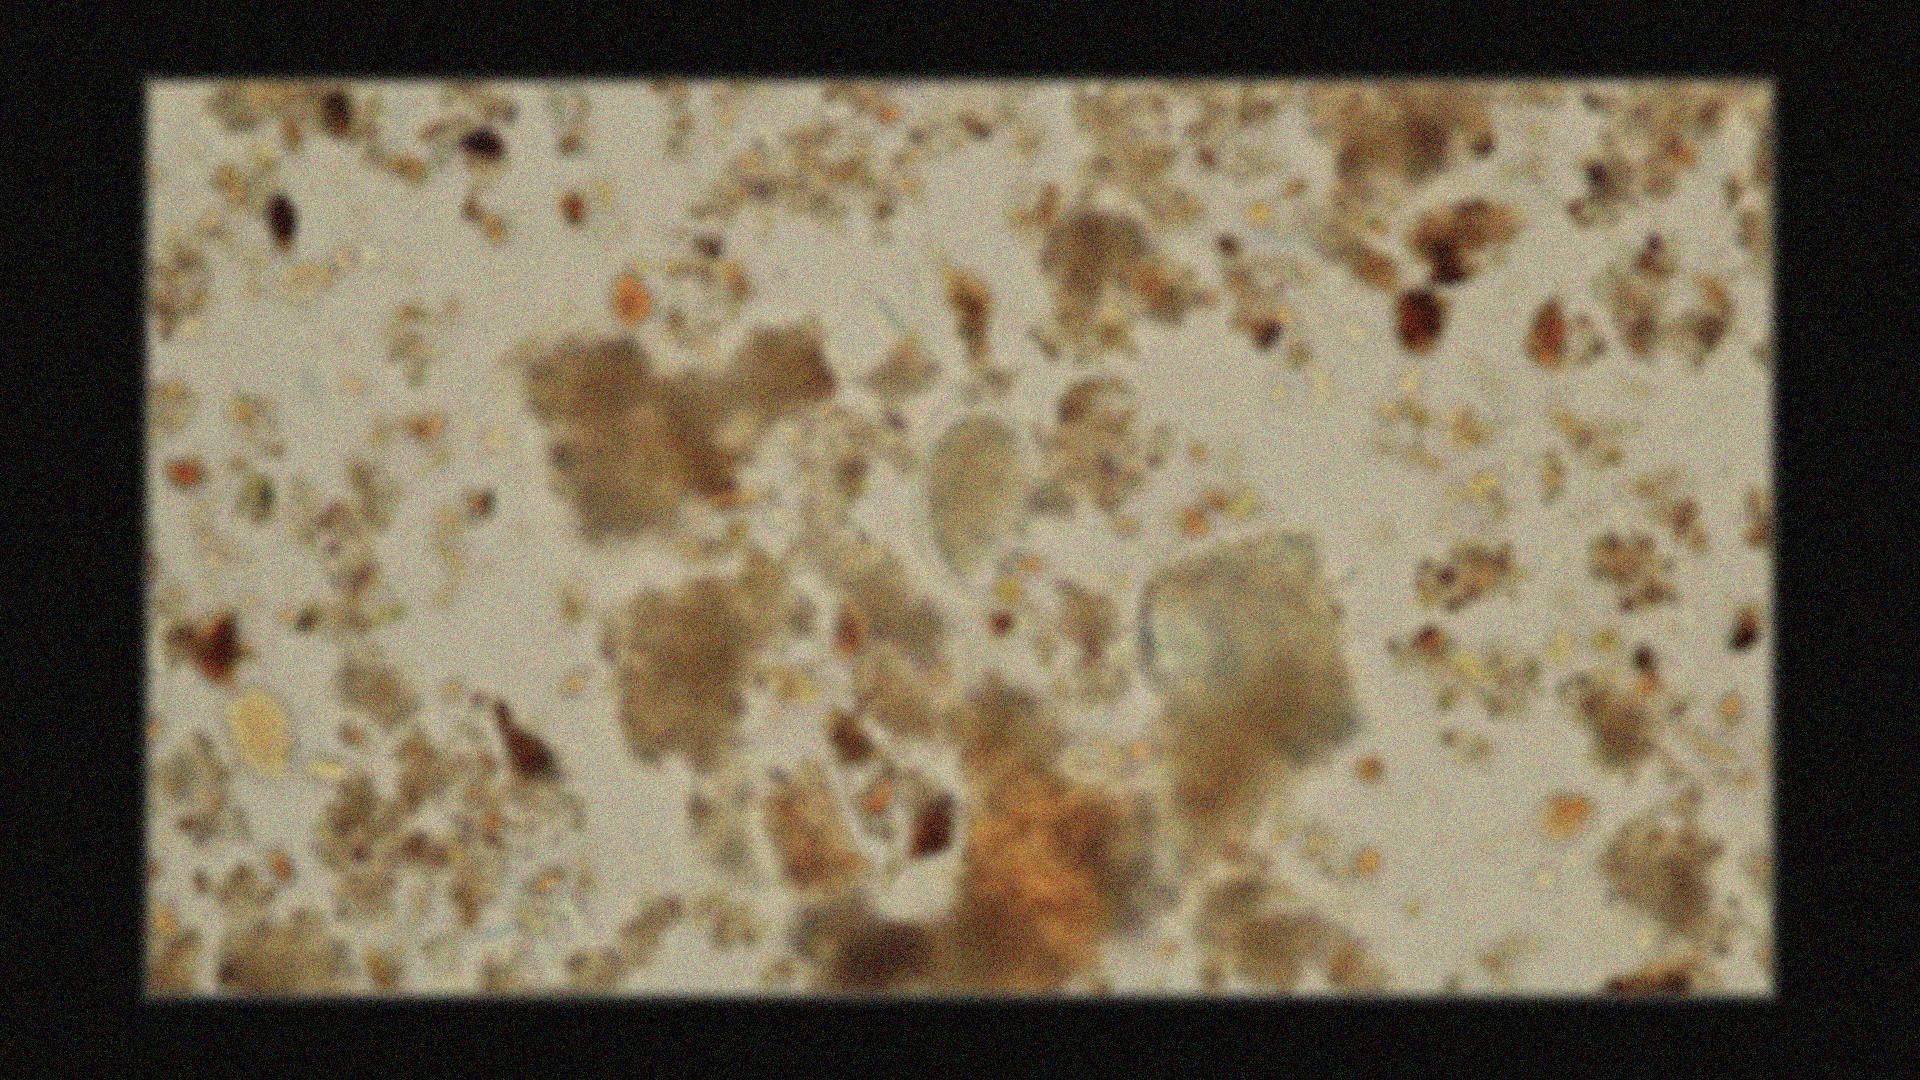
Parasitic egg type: Hookworm egg